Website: home-depot
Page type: billing-address
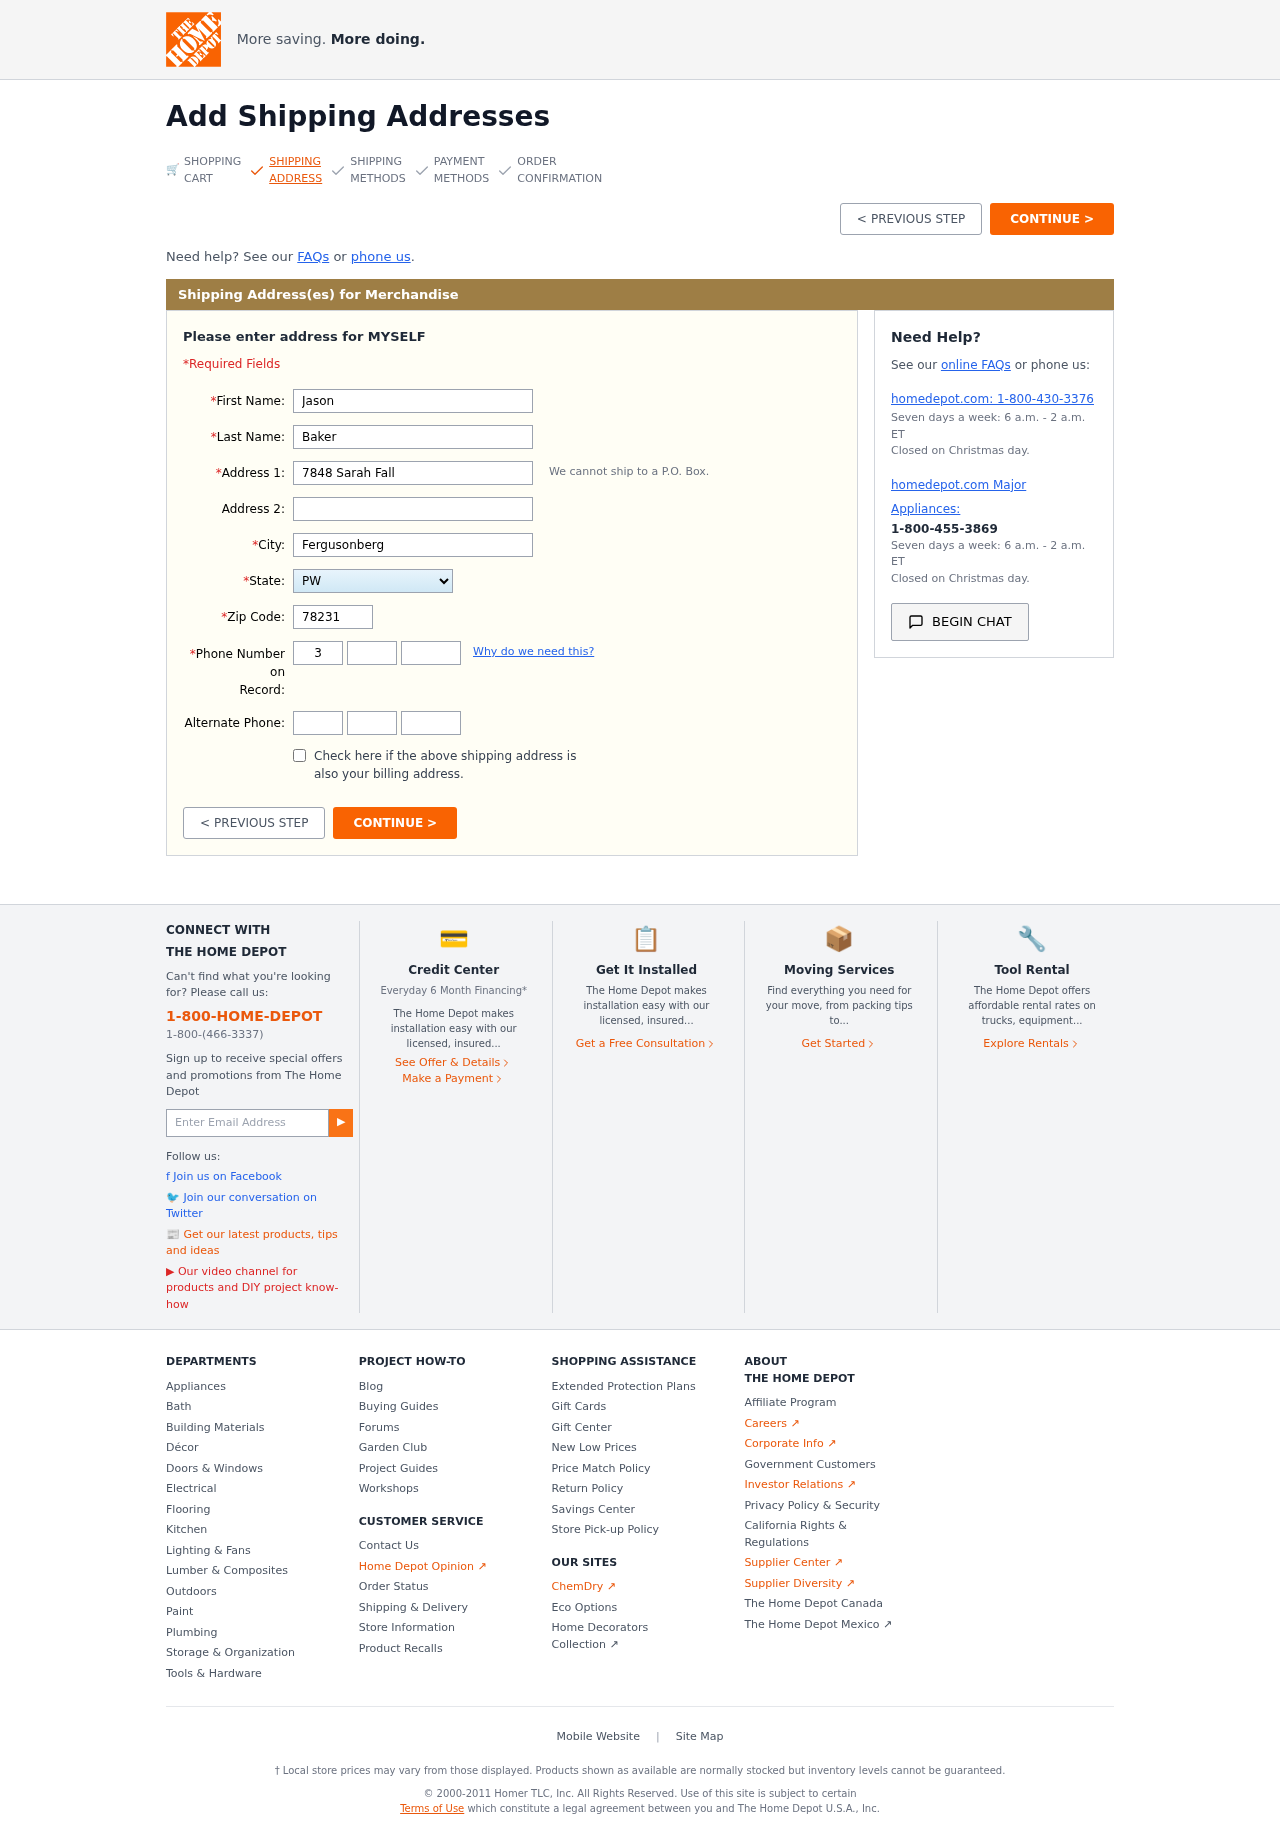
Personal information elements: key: PII_STATE
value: PW
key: PII_FIRSTNAME
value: Jason
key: PII_LASTNAME
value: Baker
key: PII_STREET
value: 7848 Sarah Fall
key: PII_CITY
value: Fergusonberg
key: PII_POSTCODE
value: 78231
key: PII_PHONE_AREA
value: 316
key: PII_PHONE_PREFIX
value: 551
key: PII_PHONE_LINE
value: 9857
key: PII_PHONE_ALT_AREA
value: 717
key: PII_PHONE_ALT_PREFIX
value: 819
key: PII_PHONE_ALT_LINE
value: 5387